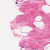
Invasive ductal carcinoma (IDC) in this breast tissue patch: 0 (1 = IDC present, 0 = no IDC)